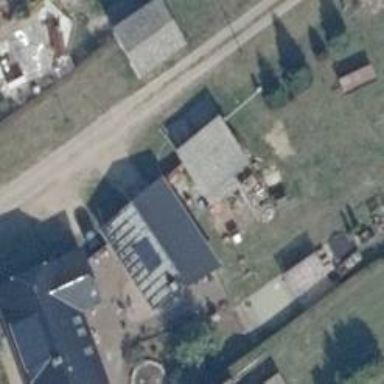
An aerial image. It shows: Gabled building.